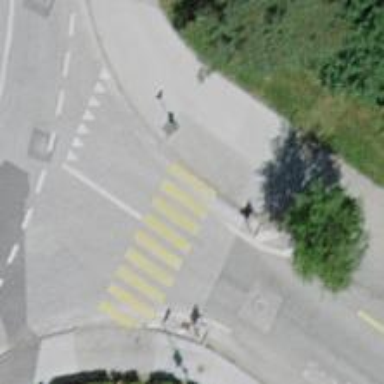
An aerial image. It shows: Zebra crossing on the road.